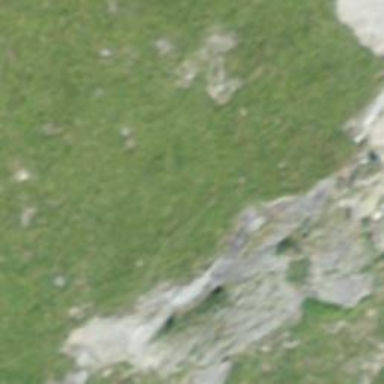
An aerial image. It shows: Cliff in nature.